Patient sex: M
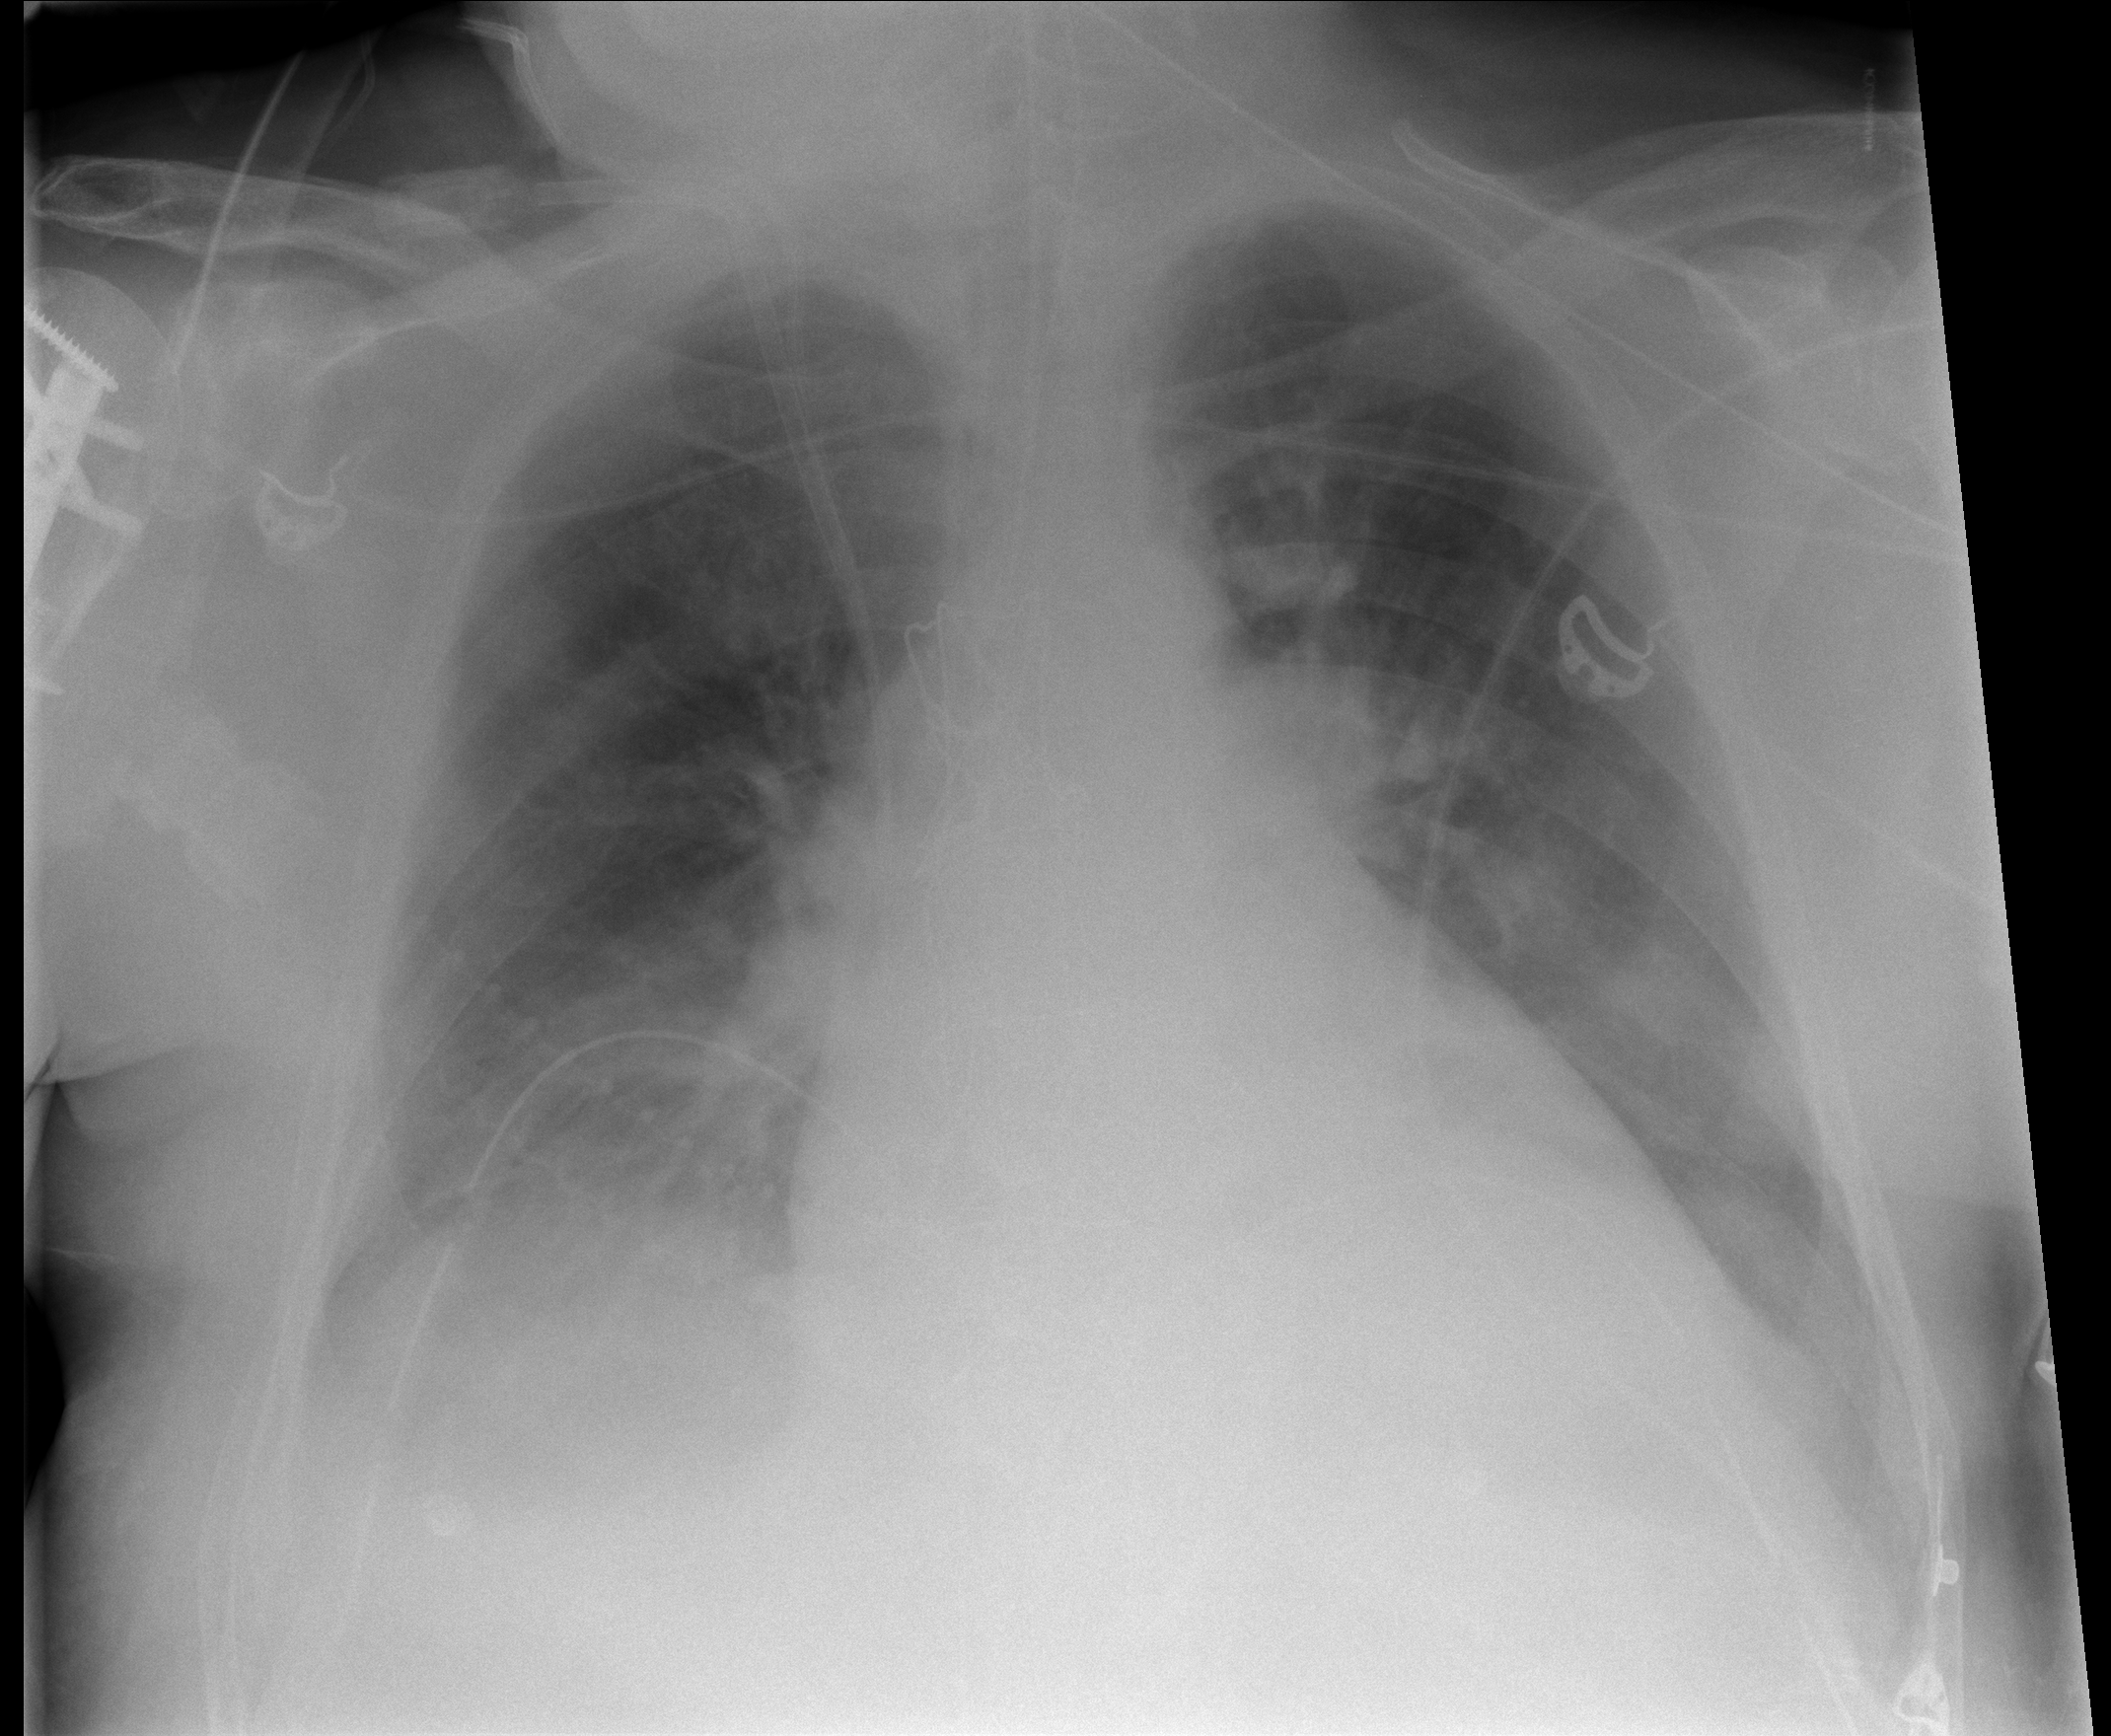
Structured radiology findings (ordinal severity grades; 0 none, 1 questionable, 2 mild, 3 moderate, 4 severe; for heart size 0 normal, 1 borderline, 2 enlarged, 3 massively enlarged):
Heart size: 3
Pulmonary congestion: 2
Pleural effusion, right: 2
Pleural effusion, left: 2
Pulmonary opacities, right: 0
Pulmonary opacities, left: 0
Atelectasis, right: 2
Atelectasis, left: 2